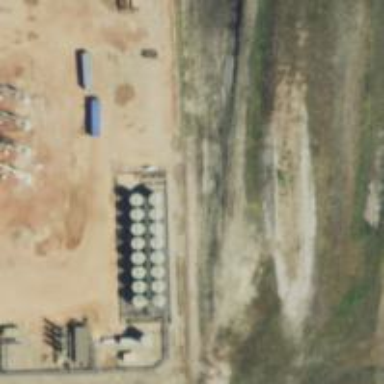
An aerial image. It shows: Storage tank with man-made structure.